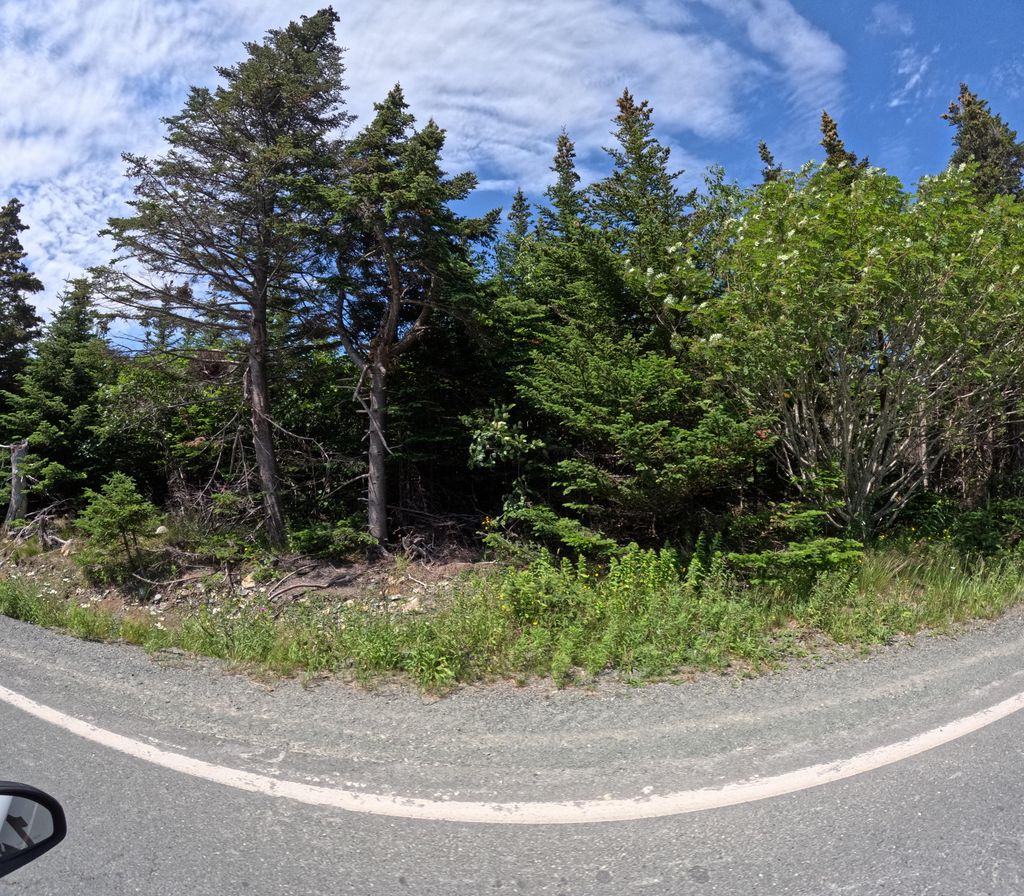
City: st_johns